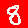
Digit: 8